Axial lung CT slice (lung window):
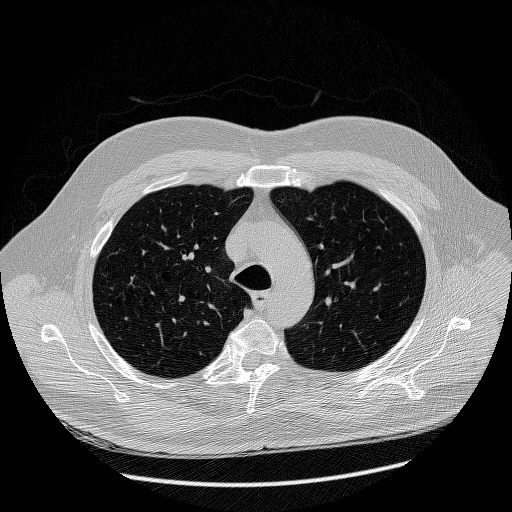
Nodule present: no